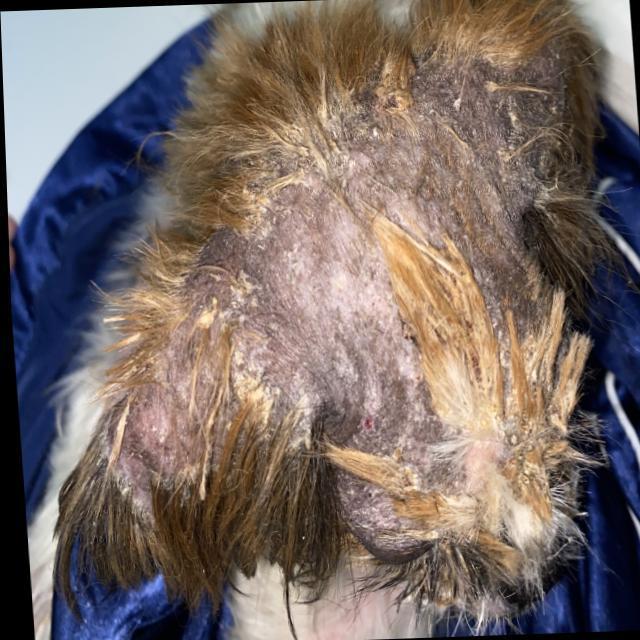
Canine demodicosis (Demodex mange) — caused by Demodex canis mites. Presents with alopecia, follicular papules, pustules, and comedones. Often localized on face and forelimbs.